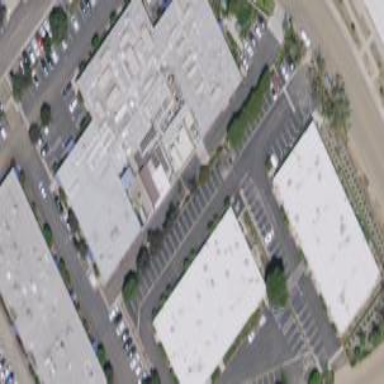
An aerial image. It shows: Industrial building.